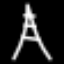
Label: The Eiffel Tower